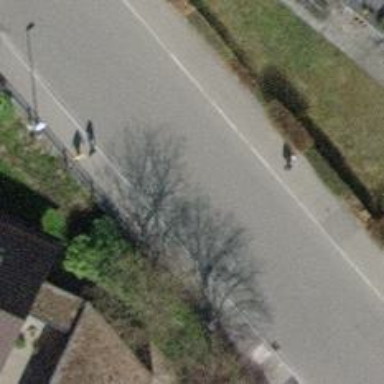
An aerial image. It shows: Public transport stop position.